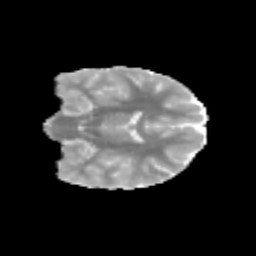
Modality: MD
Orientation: coronal
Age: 11
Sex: male
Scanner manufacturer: siemens
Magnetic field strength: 3 T
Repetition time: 3.8 s
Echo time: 0.07 s